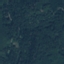
Land use / land cover: Forest